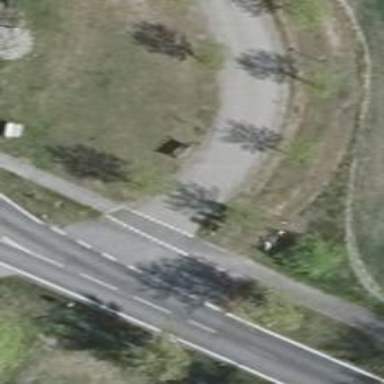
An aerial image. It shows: Path that also serves as cycle track.